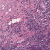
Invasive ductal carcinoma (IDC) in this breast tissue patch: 1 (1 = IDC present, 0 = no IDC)